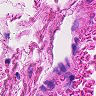
Metastatic tissue present: no